Question: Im getting back into database design and i realize that I have huge gaps in my knowledge.
I have a table that contains categories. Each category can have many subcategories and each subcategory can belong to many super-categories.
I want to create a folder with a category name which will contain all the subcategories folders. (visual object like windows folders)
So i need to preform quick searches of the subcategories.
I wonder what are the benefits of using 1:M or M:N relationship in this case?
And how to implement each design?
I have create a ERD model which is a 1:M unary relationship. (the diagram also contains an expense table which stores all the expense values but is irrelevant in this case)

is this design correct?
will many to many unary relationship allow for faster searches of super-categories and is the best design by default?
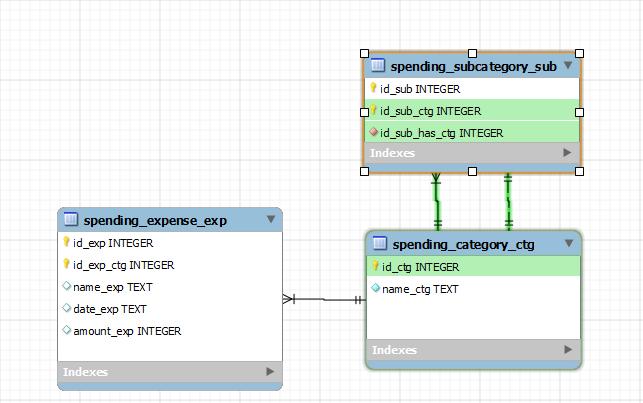
Answer: If I understand you correctly, a single sub-category can have at most one (direct) super-category, in which case you don't need a separate table. Something like this should be enough:

Obviously, you'd need a recursive query to get the sub-categories from all levels, but it should be fairly efficient provided you put an index on PARENT_ID.
Going in the opposite direction (and getting all ancestors) would also require a recursive query. Since this would entail searching on PK (which is automatically indexed), this should be reasonably efficient as well.
For some more ideas and different performance tradeoffs, take a look at <URL>.